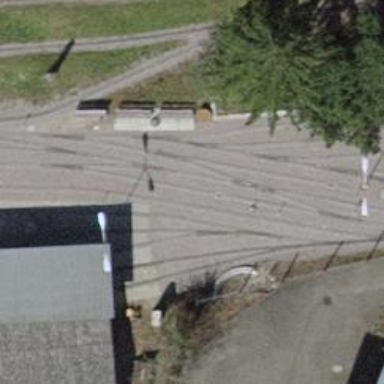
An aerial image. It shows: Miniature railway.